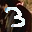
Label: 3